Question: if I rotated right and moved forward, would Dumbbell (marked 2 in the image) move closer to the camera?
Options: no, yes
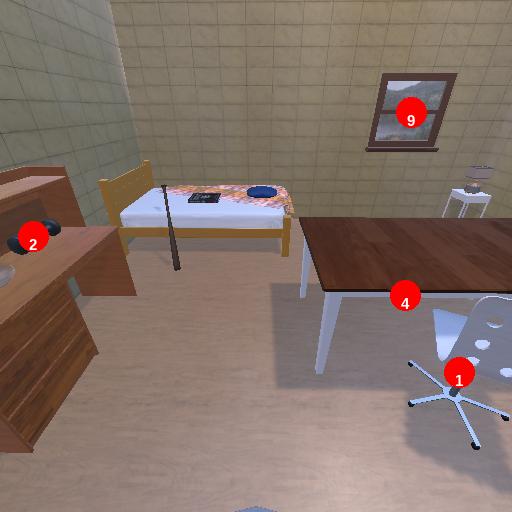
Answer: no